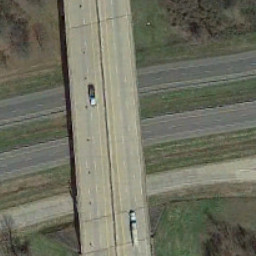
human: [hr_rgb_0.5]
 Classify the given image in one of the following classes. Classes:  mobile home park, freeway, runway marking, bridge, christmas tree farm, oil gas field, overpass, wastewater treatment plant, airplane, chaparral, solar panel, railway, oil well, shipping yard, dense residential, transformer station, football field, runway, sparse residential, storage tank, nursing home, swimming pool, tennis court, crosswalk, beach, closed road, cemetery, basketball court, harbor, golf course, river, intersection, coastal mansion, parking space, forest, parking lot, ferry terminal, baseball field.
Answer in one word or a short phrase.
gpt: overpass